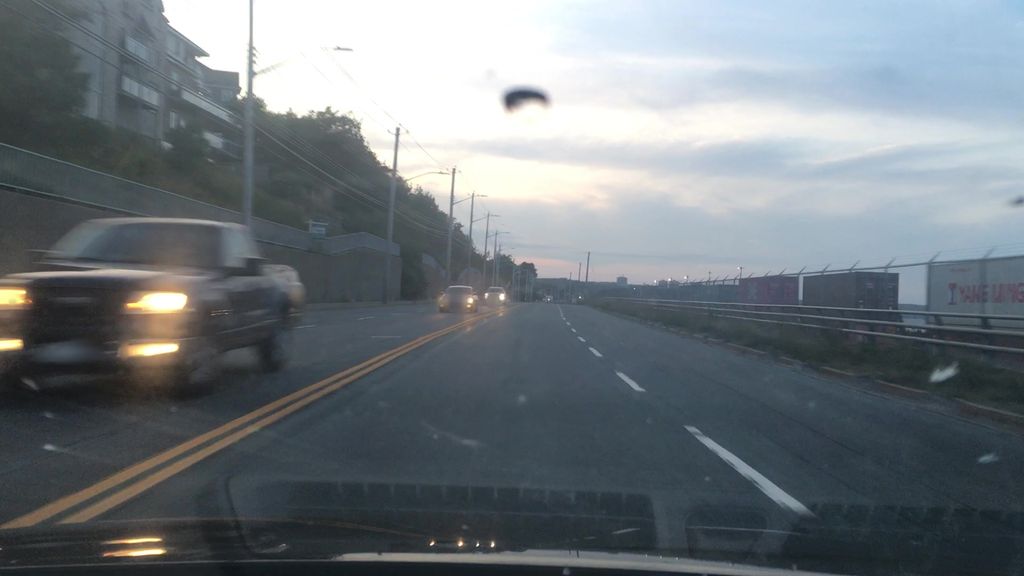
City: halifax